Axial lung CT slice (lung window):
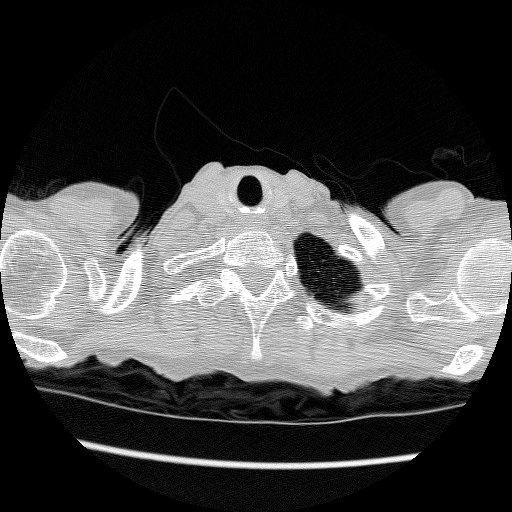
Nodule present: no